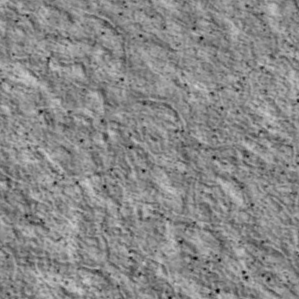
Label: non_frost